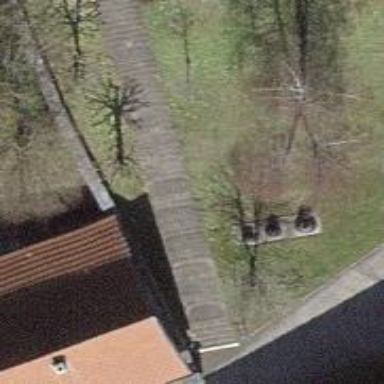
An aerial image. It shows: Road with steps.